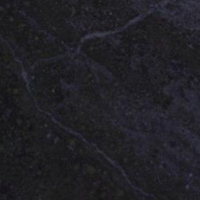
EUNIS habitat code: 23
Species observed at this site:
Erebia euryale
Erynnis tages
Pyrgus serratulae
Erebia pharte
Boloria titania
Dryas octopetala
Argynnis paphia
Erebia ligea